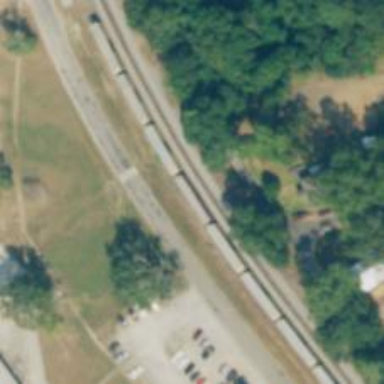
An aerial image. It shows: Railway siding with rails.